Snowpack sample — Buffalo Mountain, Silverthorne, Colorado, USA (2/22/26, 2:02 PM MST)
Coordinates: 39.622, -106.113
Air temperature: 33 °F
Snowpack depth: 63 cm
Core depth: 10 cm
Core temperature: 30.2 °F
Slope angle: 11°, slope face: 116°
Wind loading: low
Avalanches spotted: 0
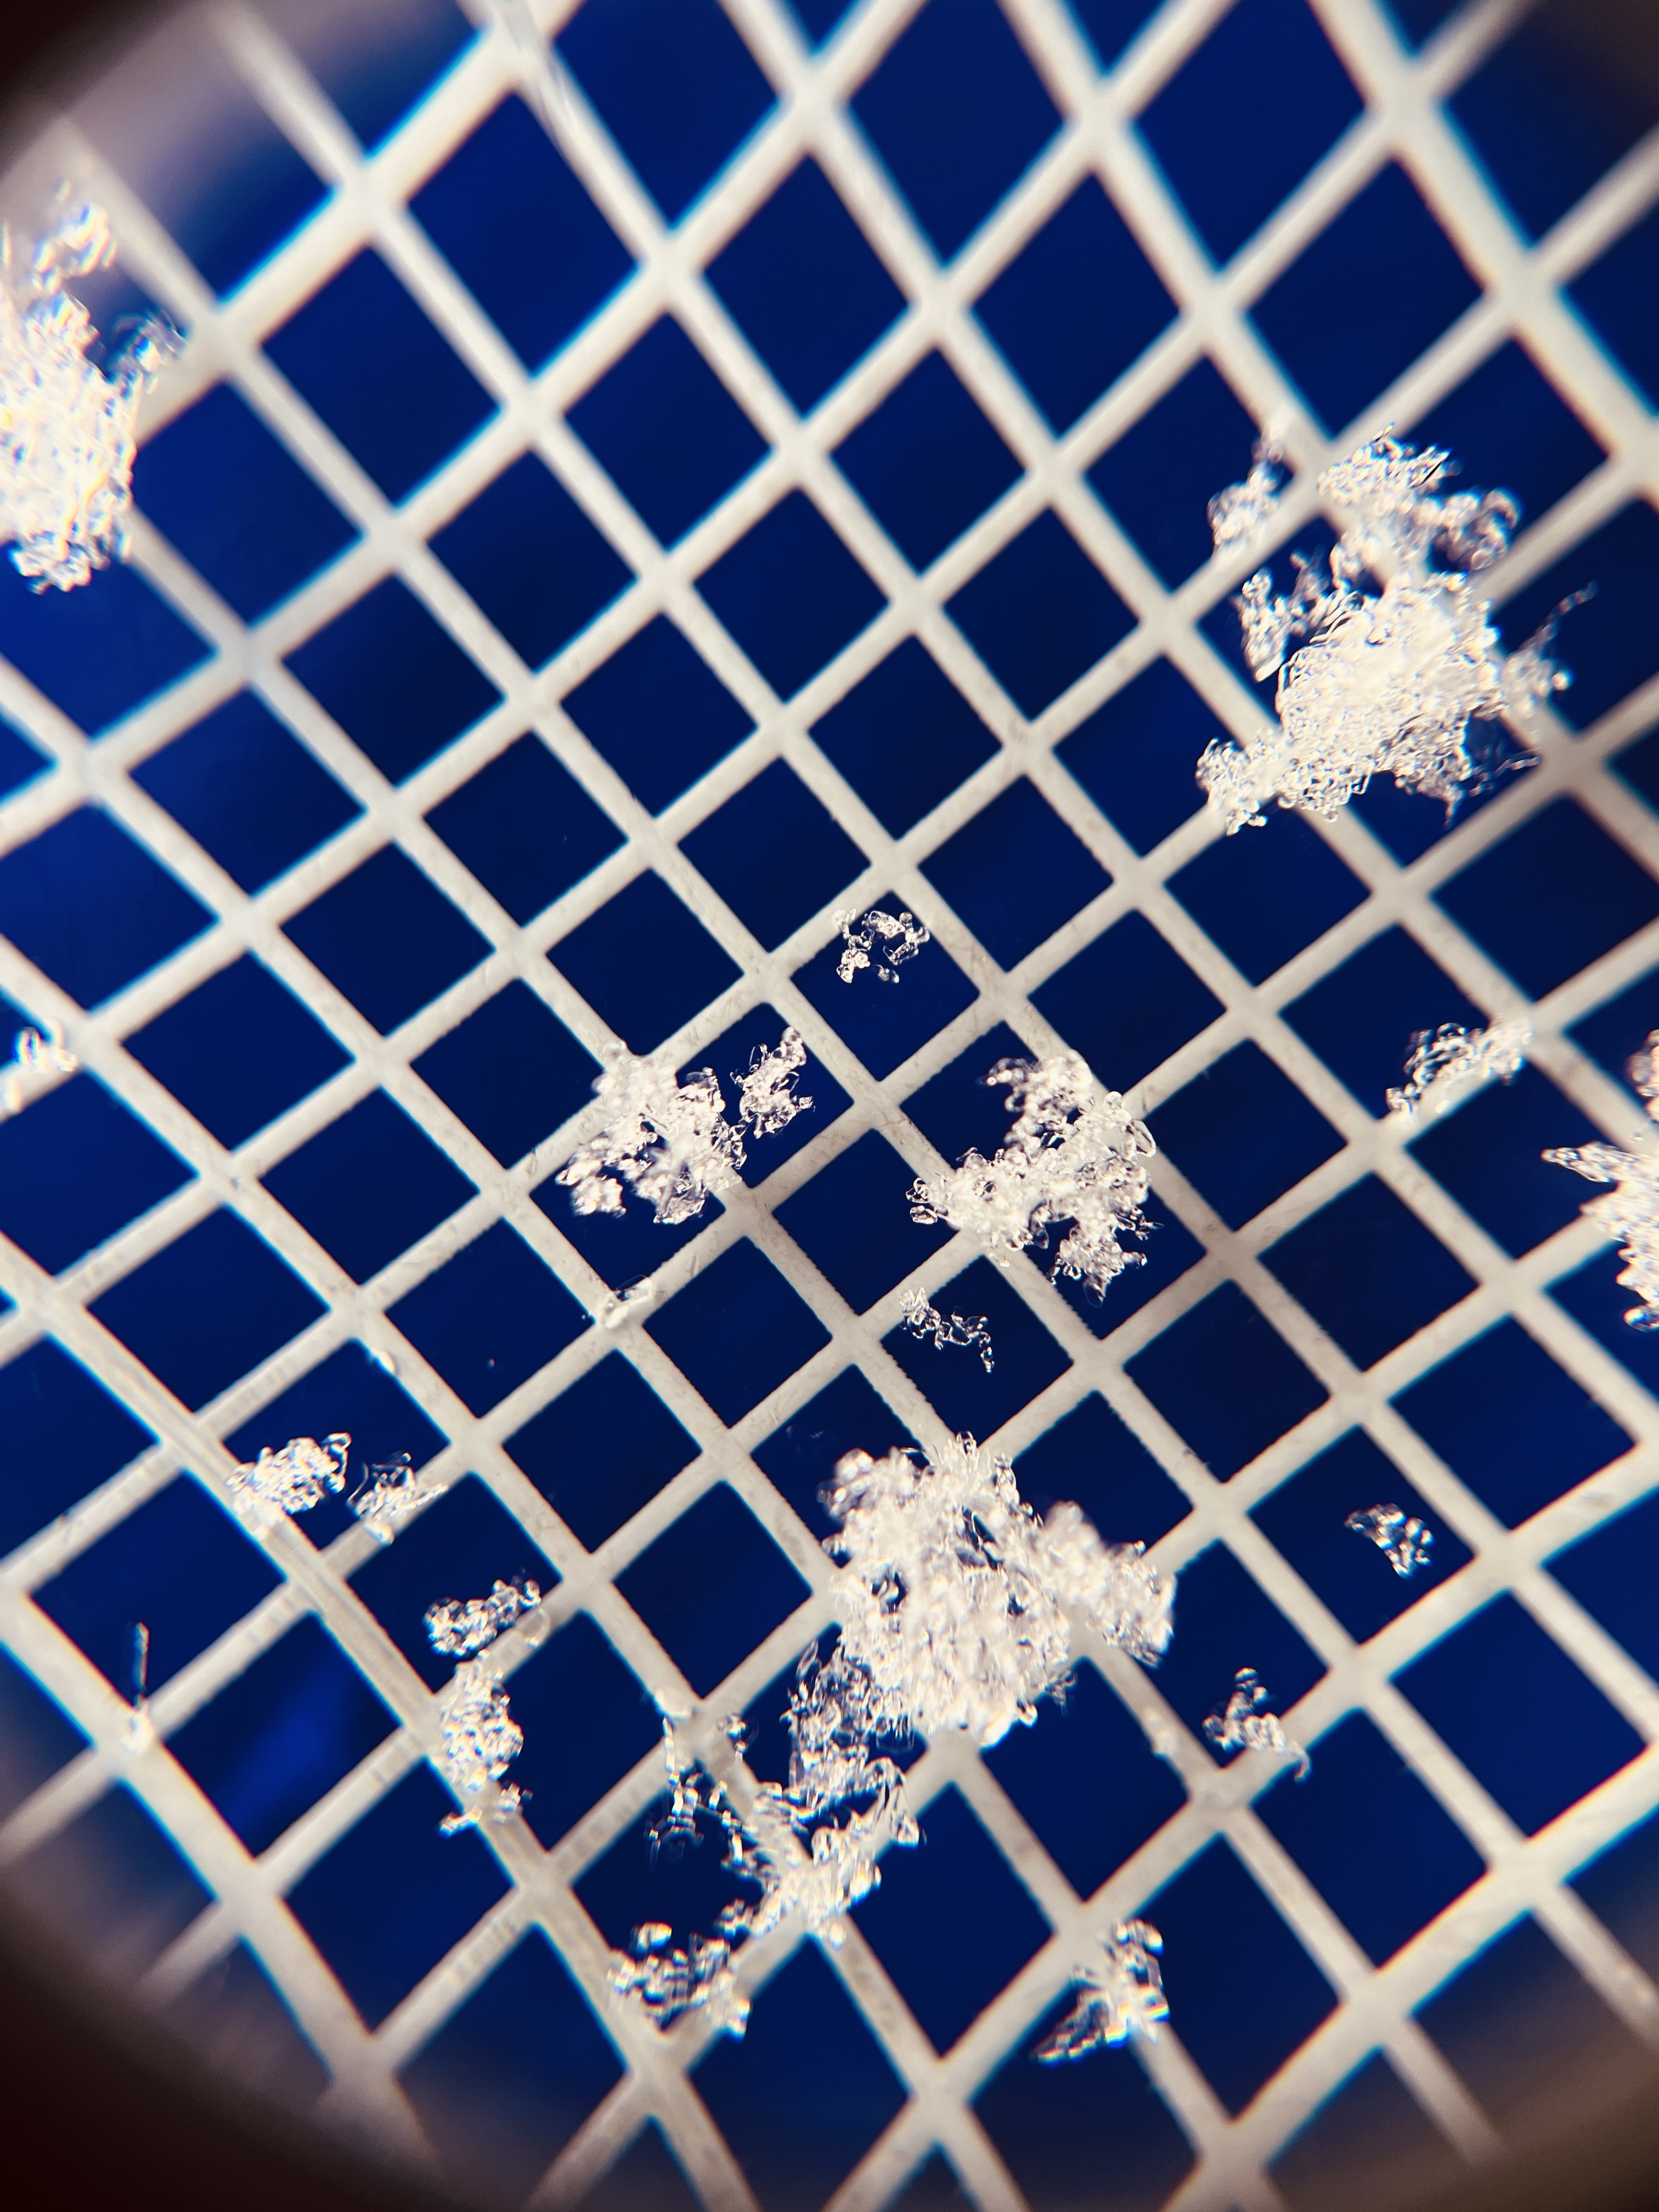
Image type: magnified_profile
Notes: In a firebreak similar to site 1, minimal wind loading with no spotted avalanches (not many faces in view though)